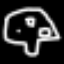
Label: mushroom